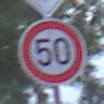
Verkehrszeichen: Geschwindigkeit50
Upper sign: Vorfahrtsstrasse
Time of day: SunriseSunset
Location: Outdoor (Urban)
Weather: PartlyCloudy
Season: NotSpecified
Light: Natural